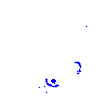
Particle: pion